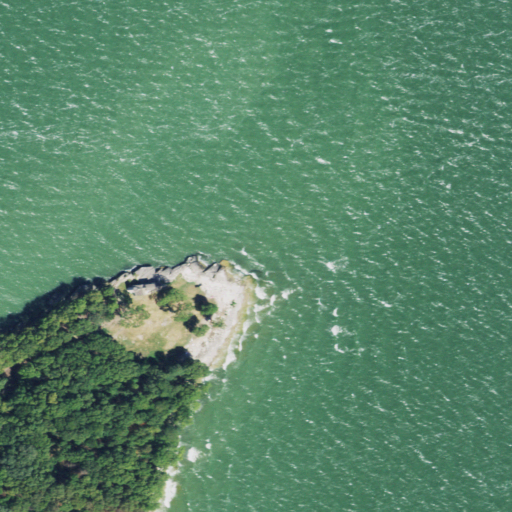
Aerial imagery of cape in Ohio named Long Point containing open water, herbaceous wetlands, open development, deciduous forest, grassland, and low intensity development